Question: I created this method:
'''
public void comboS() {
ResultSet rset = null;
String sch = ((JTextField) ComboItemName.getEditor().getEditorComponent()).getText();
try {
rset = new JDBC.DB().getData("SELECT * FROM item_reg WHERE id LIKE '" + sch + "%';");
} catch (Exception e) {
System.out.println(e);
}
ComboItemName.removeAllItems();
try {
while (rset.next()) {
String item = rset.getString("id");
ComboItemName.addItem(item);
}
} catch (SQLException ex) {
Logger.getLogger(jfilechooser.class.getName()).log(Level.SEVERE, null, ex);
}
System.out.println(sch);
ComboItemName.setSelectedItem(null);
ComboItemName.setPopupVisible(true);
((JTextField) ComboItemName.getEditor().getEditorComponent()).setText(sch);
}
'''
I call this method in actionPerformed of the JComboBox(ComboItemName)..When I type HDD and hit enter it shows all the ids of hard disks in database..But I want this to be appear while I typing HDD.I think for that a keyEvent should be apply to the method like this.
'''
public void comboS(java.awt.event.KeyEvent evt)
'''
But I don't know how to call this method and where in combo box.give me some help for this.thanks.
Like this

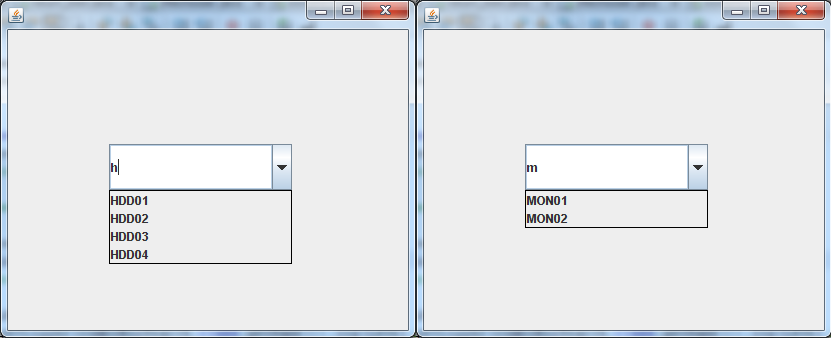
Answer: Use <URL> on your editor component for that purposes, here is example with that:
'''
import javax.swing.JComboBox;
import javax.swing.JFrame;
import javax.swing.SwingUtilities;
import javax.swing.event.DocumentEvent;
import javax.swing.event.DocumentListener;
import javax.swing.text.BadLocationException;
import javax.swing.text.JTextComponent;
public class Example extends JFrame {
public Example() {
JComboBox comboBox = new JComboBox(new String[]{"1","2"});
comboBox.setEditable(true);
((JTextComponent)comboBox.getEditor().getEditorComponent()).getDocument().addDocumentListener(new DocumentListener() {
@Override
public void removeUpdate(DocumentEvent arg0) {
validateHDD(arg0);
}
@Override
public void insertUpdate(DocumentEvent arg0) {
validateHDD(arg0);
}
@Override
public void changedUpdate(DocumentEvent arg0) {
validateHDD(arg0);
}
private void validateHDD(DocumentEvent arg0) {
try {
String text = arg0.getDocument().getText(0, arg0.getDocument().getLength());
if(text.equals("HDD")){
System.out.println("HDD entered");
//call your method here
}
} catch (BadLocationException e) {
e.printStackTrace();
}
}
});
add(comboBox);
}
public static void main(String[] args) {
SwingUtilities.invokeLater(new Runnable() {
@Override
public void run() {
Example frame = new Example();
frame.setDefaultCloseOperation(JFrame.EXIT_ON_CLOSE);
frame.pack();
frame.setLocationRelativeTo(null);
frame.setVisible(true);
}
});
}
}
'''
'validateHDD' validate if you entered HDD into editor of 'JComboBox', and then executes some logic if it is true.